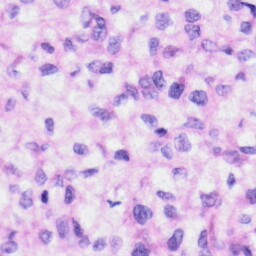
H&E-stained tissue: Liver